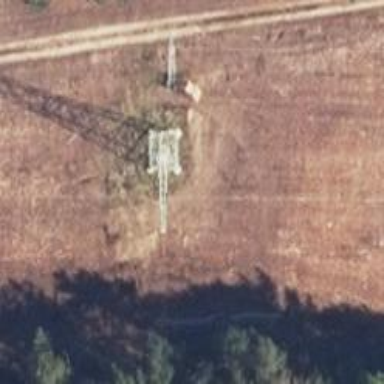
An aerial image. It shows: Power tower.